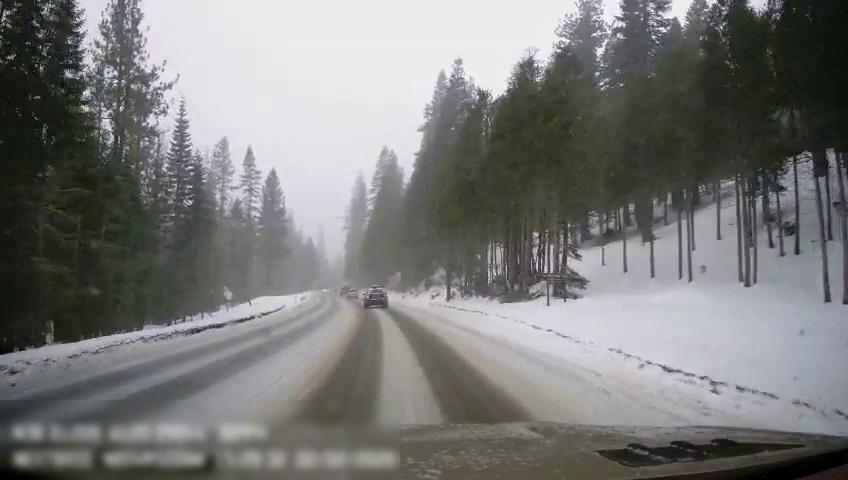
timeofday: Day
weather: Snowy
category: Drivable Space
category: Vehicles | Car
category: Vehicles | SUV